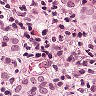
Metastatic tissue present: yes